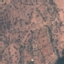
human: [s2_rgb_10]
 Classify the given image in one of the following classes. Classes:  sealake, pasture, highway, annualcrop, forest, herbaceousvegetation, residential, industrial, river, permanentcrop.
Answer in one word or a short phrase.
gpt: PermanentCrop